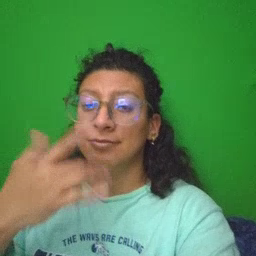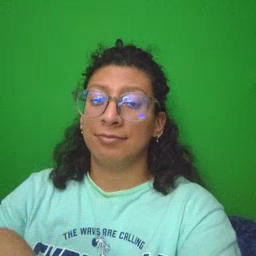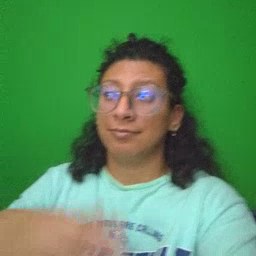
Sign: taste